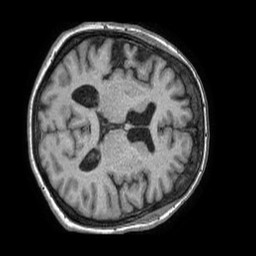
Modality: T1w
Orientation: axial
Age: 56
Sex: female
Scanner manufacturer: philips
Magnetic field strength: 1.5 T
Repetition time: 0.007703 s
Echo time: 0.003509 s